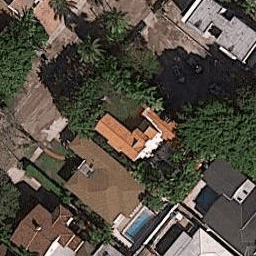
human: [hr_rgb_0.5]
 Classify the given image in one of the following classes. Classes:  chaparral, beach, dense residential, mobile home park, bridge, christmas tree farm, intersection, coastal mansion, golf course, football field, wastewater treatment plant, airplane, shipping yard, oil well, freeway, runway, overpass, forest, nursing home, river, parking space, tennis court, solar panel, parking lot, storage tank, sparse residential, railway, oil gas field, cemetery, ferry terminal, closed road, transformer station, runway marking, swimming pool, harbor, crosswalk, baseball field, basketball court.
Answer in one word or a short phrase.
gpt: coastal mansion